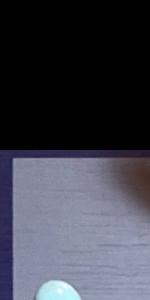
Label: Empty